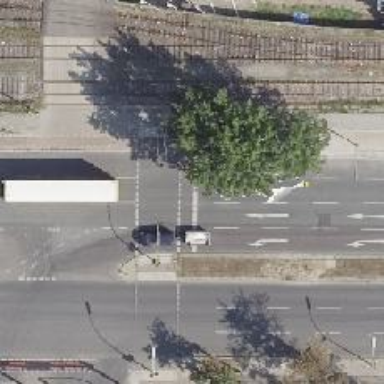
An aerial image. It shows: Secondary road with asphalt surface. It is dual carriageway.